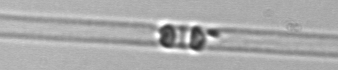
Label: Dactyliosolen_blavyanus